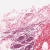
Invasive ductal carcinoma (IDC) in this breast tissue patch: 0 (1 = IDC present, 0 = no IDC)